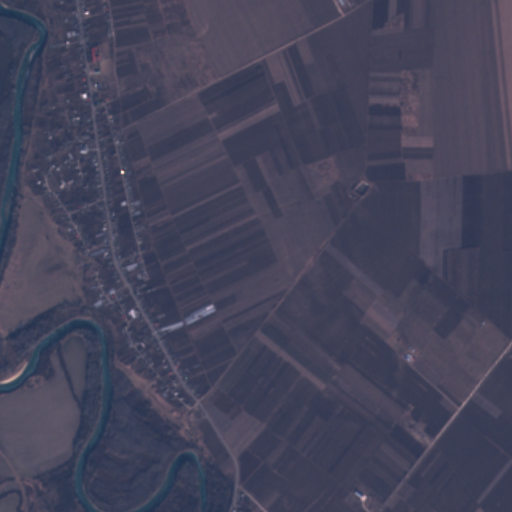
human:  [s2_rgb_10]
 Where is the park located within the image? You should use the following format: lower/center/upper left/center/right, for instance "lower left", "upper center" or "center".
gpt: The park is located in the center left of the image.
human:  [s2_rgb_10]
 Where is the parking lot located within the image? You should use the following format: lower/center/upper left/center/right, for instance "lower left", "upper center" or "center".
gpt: The parking lot is located in the lower center of the image.
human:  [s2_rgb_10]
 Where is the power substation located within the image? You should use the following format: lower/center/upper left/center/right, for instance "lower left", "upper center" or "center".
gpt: The power substation is located in the lower center of the image.
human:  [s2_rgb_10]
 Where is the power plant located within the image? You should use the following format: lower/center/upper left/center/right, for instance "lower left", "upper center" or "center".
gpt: There is no power plant in the image.